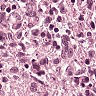
Metastatic tissue present: no